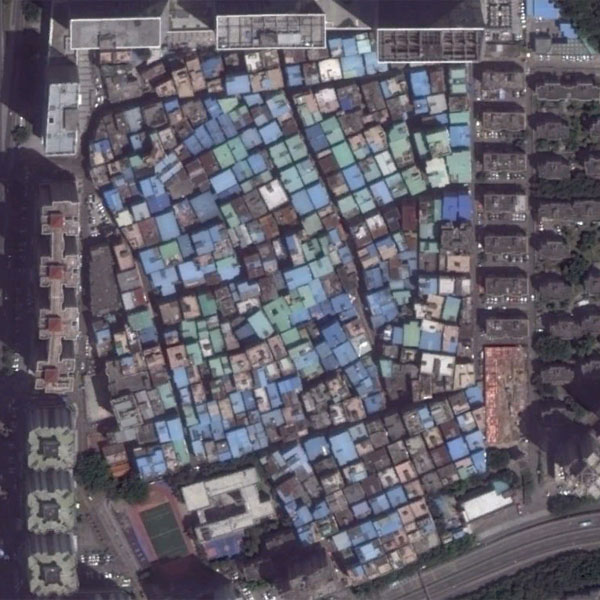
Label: Industrial